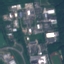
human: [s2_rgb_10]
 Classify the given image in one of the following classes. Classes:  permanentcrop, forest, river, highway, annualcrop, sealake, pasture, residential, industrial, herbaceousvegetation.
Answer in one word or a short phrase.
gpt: Industrial